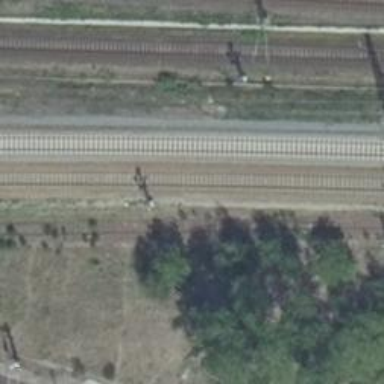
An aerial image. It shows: Railway signal.